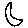
Label: moon